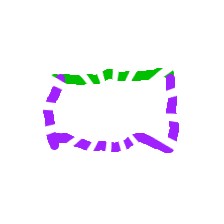
Shape: rectangle